Current action and preconditions to check: trajectory_clear

Your task: For each precondition in the list above, predict whether it will hold at this action.

Consider the current scene as observed from the mobile robot's camera, and analyze the predicted future states of all dynamic agents (e.g., people, animals, vehicles, or any moving entities) within the NEXT SECOND.

IMPORTANT: Only answer "very likely" if you are absolutely certain—based on strong, clear evidence—that a dynamic agent will violate the precondition in the predicted future state. Do NOT answer "very likely" for unlikely, ambiguous, or low-probability risks.

Ask yourself for each precondition: Is there a high probability, with clear and convincing evidence, that the predicted future states of any dynamic agent will interfere with the predicted future state of the currently executing action within the NEXT SECOND, causing that precondition to fail?

Assess the risk level based on these predictions. Use "likely" or "very likely" if motions create a clear risk of interference.

Use "neutral" or "improbable" if agents are nearby but their predicted paths are clearly diverging or non-conflicting.

Failure Risk Categories: "very improbable", "improbable", "neutral", "likely", "very likely"

Answer Format: Output ONLY the probability_of_failure value from these categories: "very improbable", "improbable", "neutral", "likely", "very likely"

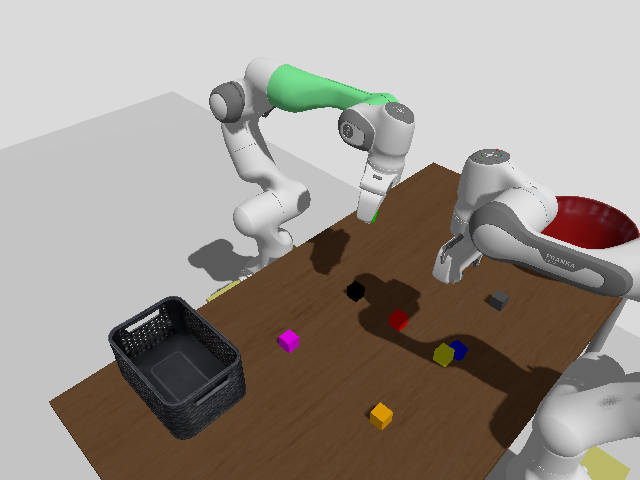

Answer: improbable